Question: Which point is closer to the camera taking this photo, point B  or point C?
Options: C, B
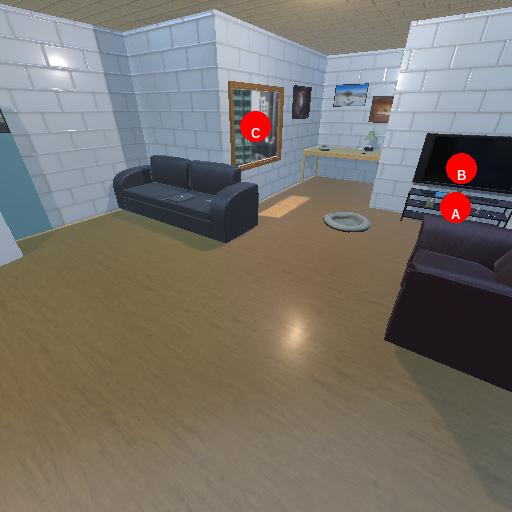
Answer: C